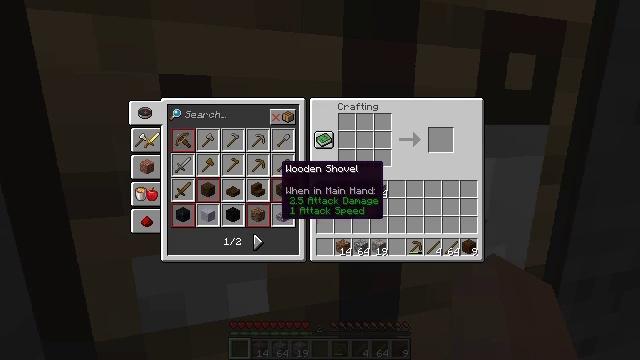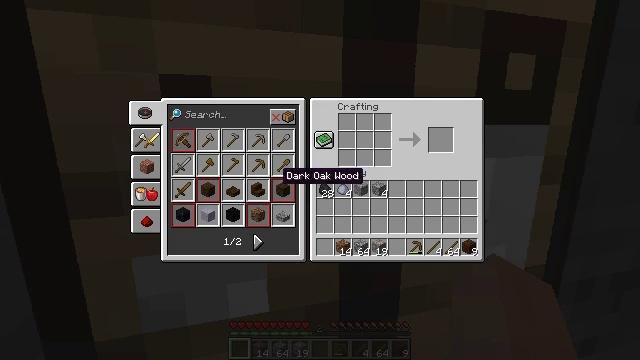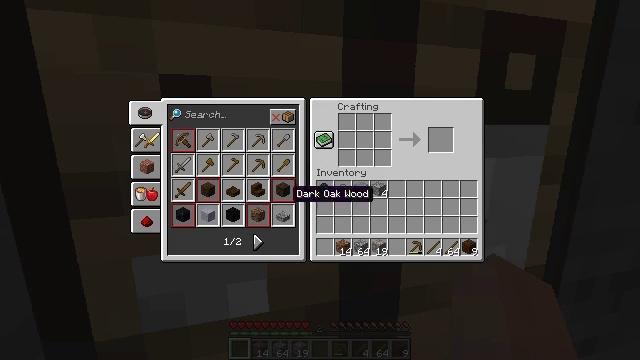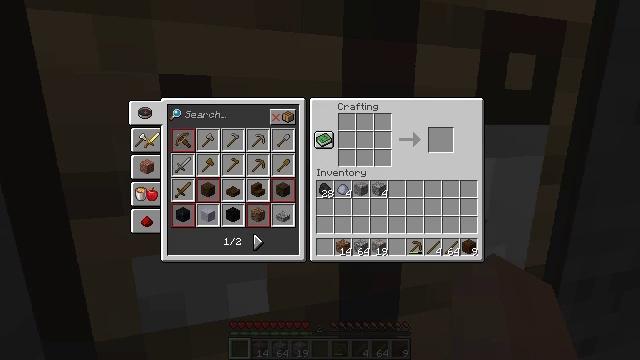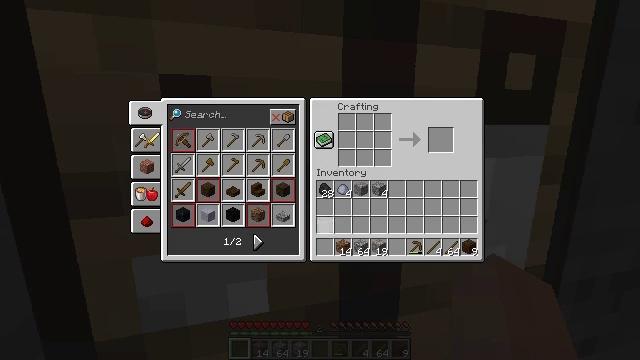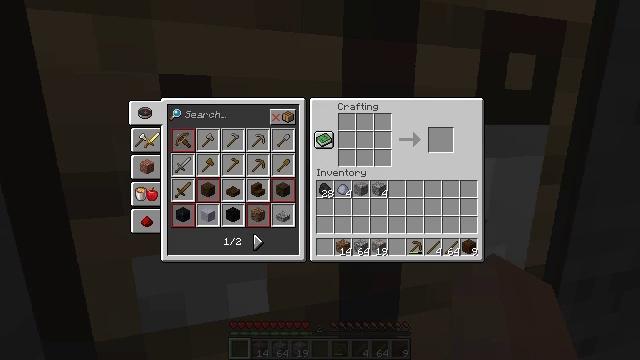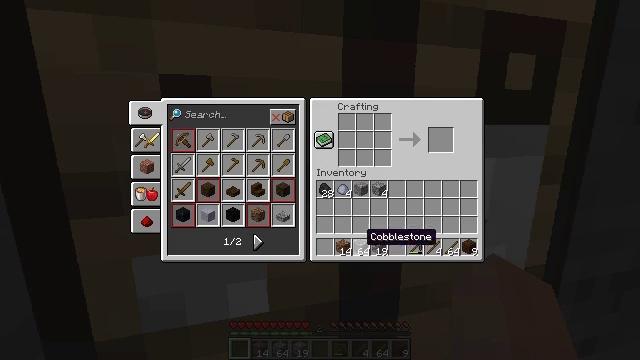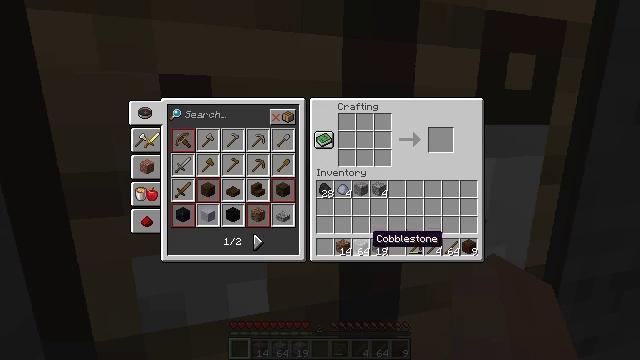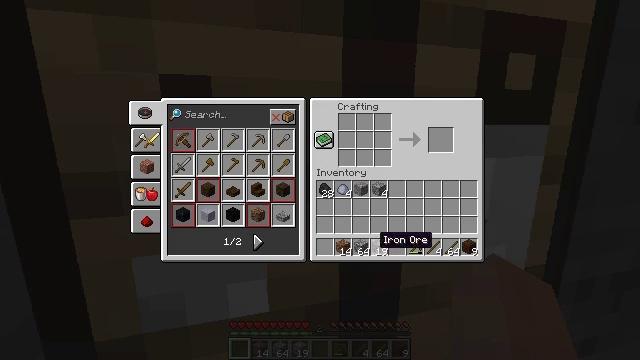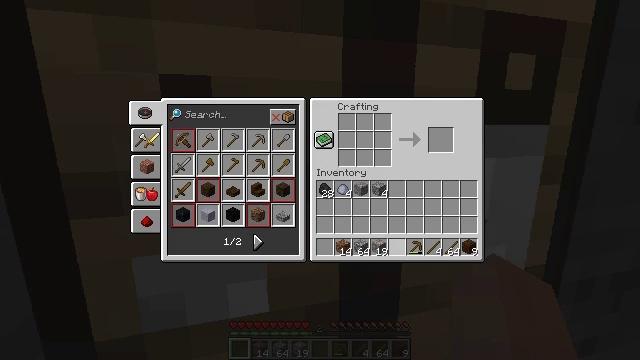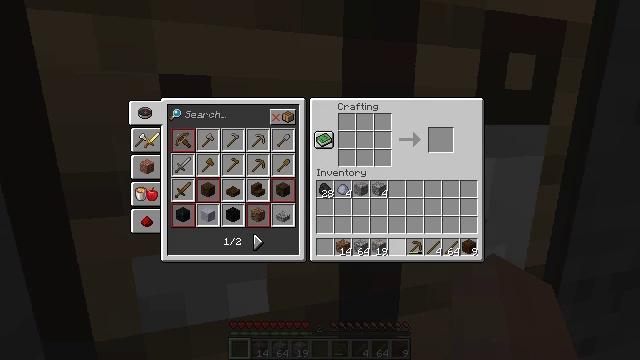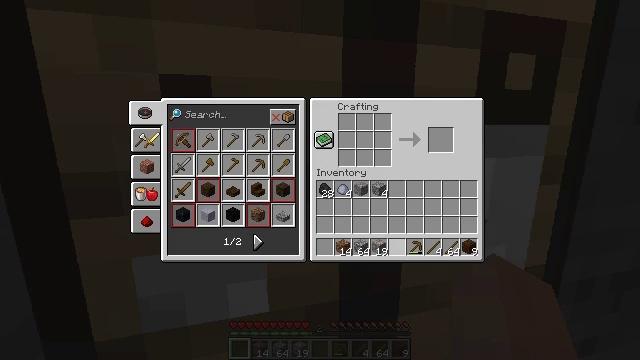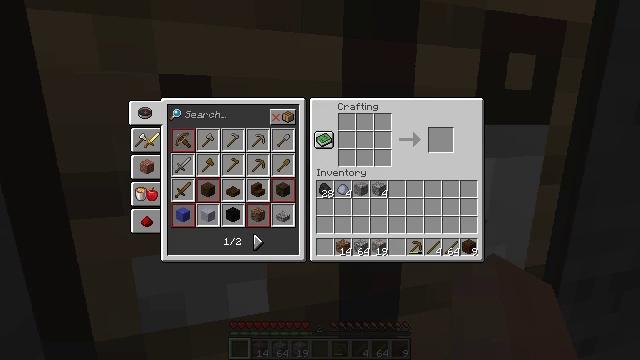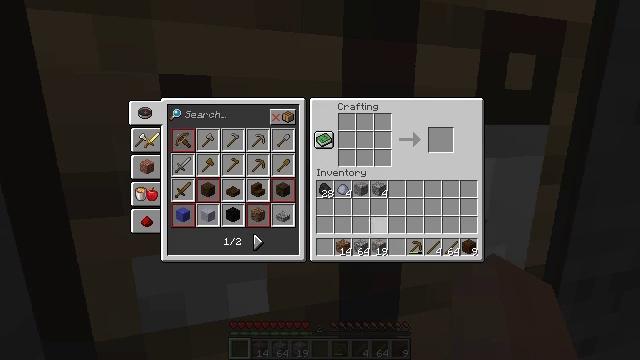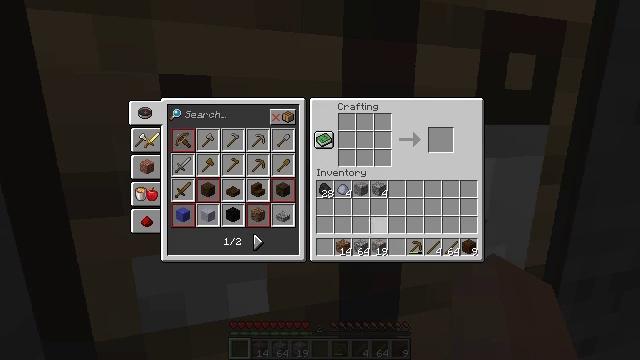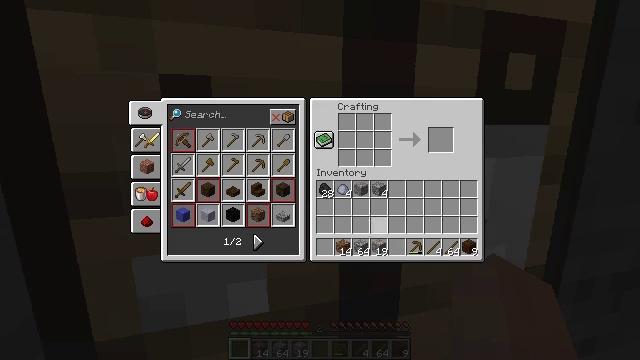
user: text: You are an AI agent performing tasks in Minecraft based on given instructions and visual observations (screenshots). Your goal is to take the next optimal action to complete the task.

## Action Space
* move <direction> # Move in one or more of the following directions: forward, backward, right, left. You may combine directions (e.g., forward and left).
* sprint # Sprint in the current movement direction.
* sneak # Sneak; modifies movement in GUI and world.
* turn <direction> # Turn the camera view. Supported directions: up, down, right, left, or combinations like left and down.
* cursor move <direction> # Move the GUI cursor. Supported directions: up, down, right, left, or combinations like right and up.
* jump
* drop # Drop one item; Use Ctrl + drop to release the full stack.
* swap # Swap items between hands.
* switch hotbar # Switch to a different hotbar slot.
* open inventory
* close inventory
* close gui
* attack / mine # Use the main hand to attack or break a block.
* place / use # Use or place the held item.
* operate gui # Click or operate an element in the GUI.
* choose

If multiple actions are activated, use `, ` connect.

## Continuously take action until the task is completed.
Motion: motion action
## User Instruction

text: Craft a stone pickaxe.
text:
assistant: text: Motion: no_op
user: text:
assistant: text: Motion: cursor move right and down
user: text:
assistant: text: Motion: cursor move right and down
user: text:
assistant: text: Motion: cursor move right and down
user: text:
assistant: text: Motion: cursor move right and down
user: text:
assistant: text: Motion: cursor move right and down
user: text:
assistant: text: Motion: no_op
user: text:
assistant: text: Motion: no_op
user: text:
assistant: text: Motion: cursor move right
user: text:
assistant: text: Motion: no_op
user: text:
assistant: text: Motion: no_op
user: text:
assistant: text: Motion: no_op
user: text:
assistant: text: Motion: cursor move left and up
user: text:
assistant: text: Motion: no_op
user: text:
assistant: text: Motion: no_op
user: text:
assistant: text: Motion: no_op
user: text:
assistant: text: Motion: no_op
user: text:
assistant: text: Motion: no_op
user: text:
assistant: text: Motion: no_op
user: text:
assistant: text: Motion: no_op
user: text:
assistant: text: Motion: no_op
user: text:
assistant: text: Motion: no_op
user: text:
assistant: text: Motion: no_op
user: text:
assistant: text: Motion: no_op
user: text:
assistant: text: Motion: no_op
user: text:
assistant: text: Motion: no_op
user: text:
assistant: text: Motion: no_op
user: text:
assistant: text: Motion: no_op
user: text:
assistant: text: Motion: no_op
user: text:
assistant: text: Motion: no_op